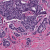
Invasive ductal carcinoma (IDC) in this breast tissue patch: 1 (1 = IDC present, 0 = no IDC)